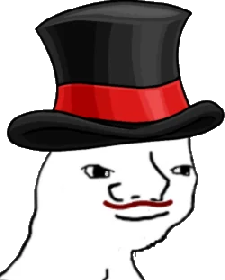
Label: 5_Boomer